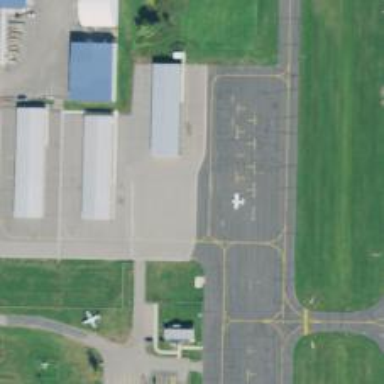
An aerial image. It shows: Image of taxiway at airport.